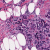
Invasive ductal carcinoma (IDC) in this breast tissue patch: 0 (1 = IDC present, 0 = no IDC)